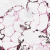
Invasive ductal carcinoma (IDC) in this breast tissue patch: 0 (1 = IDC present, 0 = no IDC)